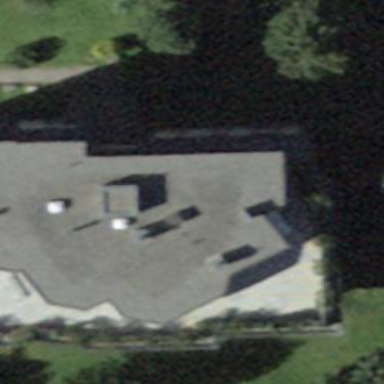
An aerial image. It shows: Building with flat roof.